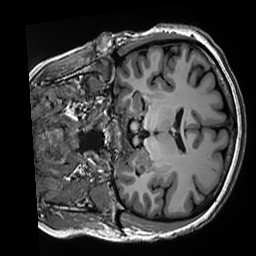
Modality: T1w
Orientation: coronal
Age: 36
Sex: female
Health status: healthy
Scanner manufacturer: siemens
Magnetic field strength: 3 T
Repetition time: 2.5 s
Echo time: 0.00299 s